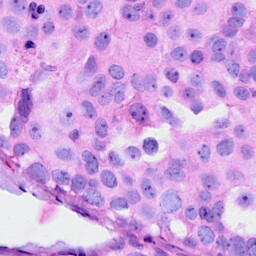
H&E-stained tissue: Breast